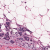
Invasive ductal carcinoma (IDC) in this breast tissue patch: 1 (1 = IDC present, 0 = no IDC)